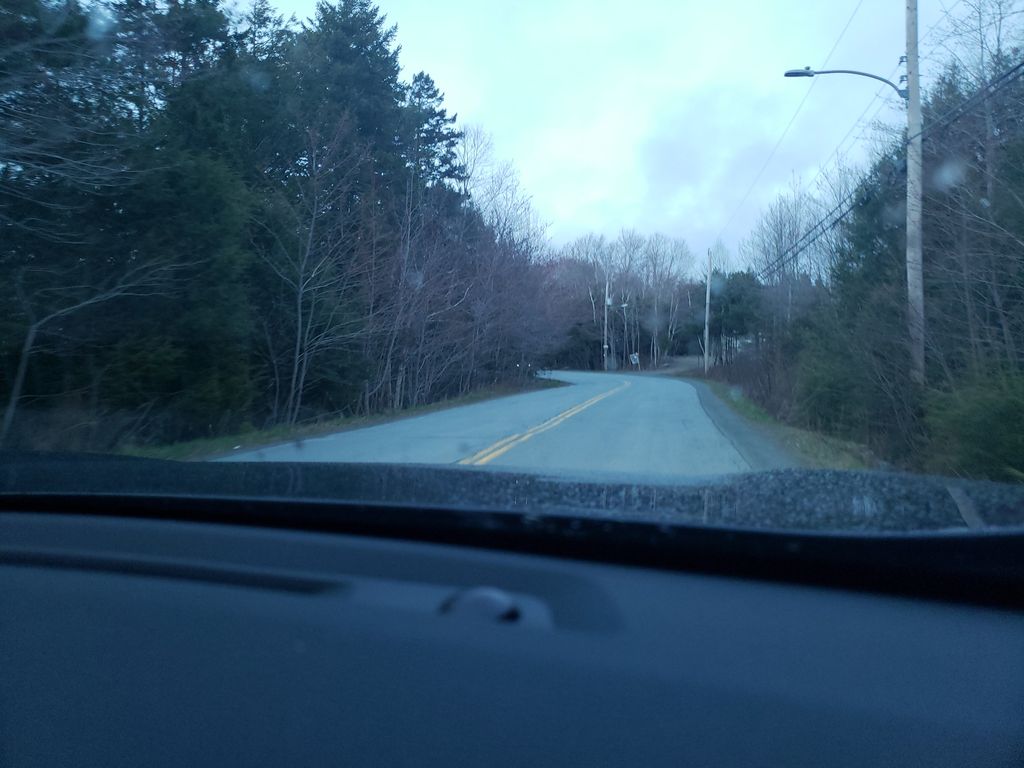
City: halifax